Question: Im trying to change the text in Form1 when pushing the button on Form2
Form 2:
'''
public partial class Form2 : Form
{
public Form2()
{
InitializeComponent();
}
private void button1_Click(object sender, EventArgs e)
{
Form1 f1 = new Form1();
f1.textCh = "Text has been changed";
}
}
'''
Form 1:
'''
public partial class Form1 : Form
{
public string textCh {
get
{
return this.textCh;
}
set
{
this.label1.Text = value;
}
}
public Form1()
{
InitializeComponent();
}
private void button1_Click(object sender, EventArgs e)
{
Form2 f2 = new Form2();
f2.ShowDialog();
}
}
'''
When I'm pushing button nothing happens, the text remain the same.

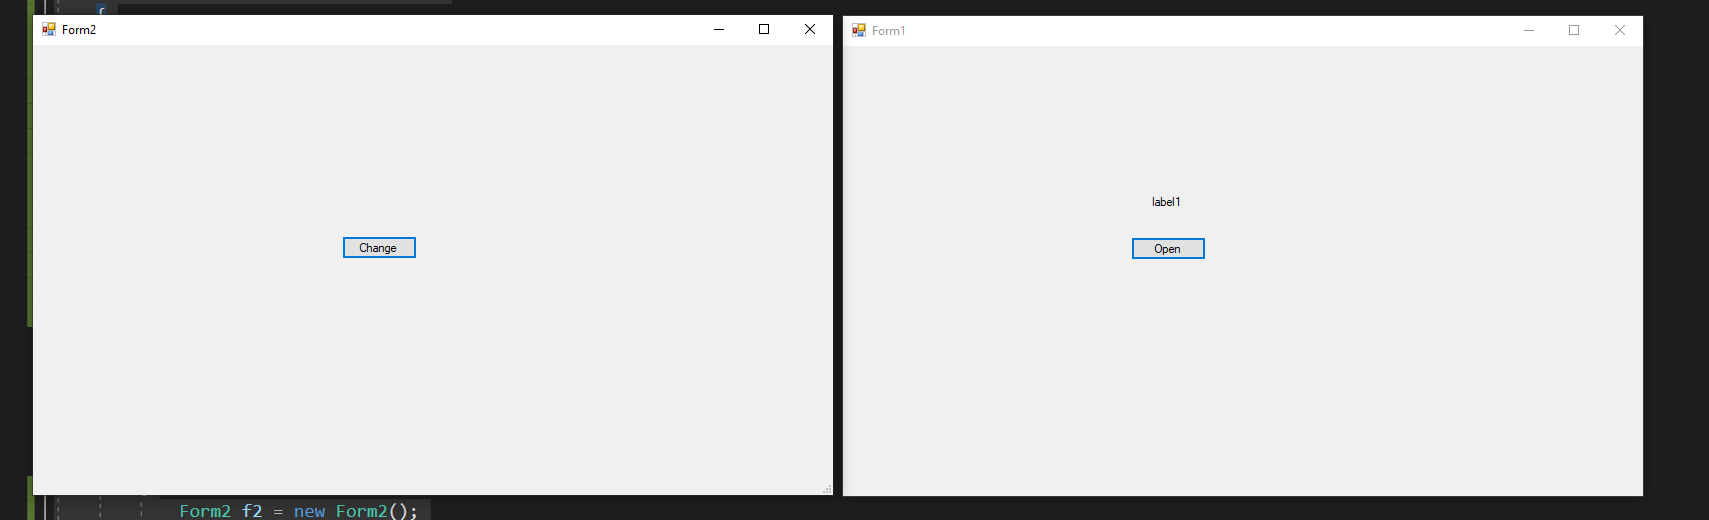
Answer: There are several way to do this here 2 examples
1. This example use references whitout any use of events public partial class Form1 : Form
{
public Form1()
{
InitializeComponent();
}
private void button1_Click(object sender, EventArgs e)
{
var frm = new Form2(this);
frm.Show();
}
}
here the 'Form2' is created passing the 'Form1' as parameter
'''
public partial class Form2 : Form
{
Form1 _parent;
public Form2(Form1 parent)
{
_parent = parent;
InitializeComponent();
}
private void button1_Click(object sender, EventArgs e)
{
var lbl = (Label)_parent.Controls.Find("label1", false).First();
lbl.Text = "new text";
_parent.Update();
}
}
'''
Than the 'Form2' use that for set the value wanted.
1. This example use events public partial class Form1 : Form
{
public Form1()
{
InitializeComponent();
}
private void button1_Click(object sender, EventArgs e)
{
var frm = new Form2();
frm.UpdateLabelEvent += Frm_UpdateLabelEvent;
frm.Show();
}
private void Frm_UpdateLabelEvent(string str)
{
label1.Text = str;
}
}
and here the code of 'Form2'
'''
public partial class Form2 : Form
{
public event Action<string> UpdateLabelEvent;
public Form2()
{
InitializeComponent();
}
private void button1_Click(object sender, EventArgs e)
{
UpdateLabelEvent("new string value");
}
}
'''